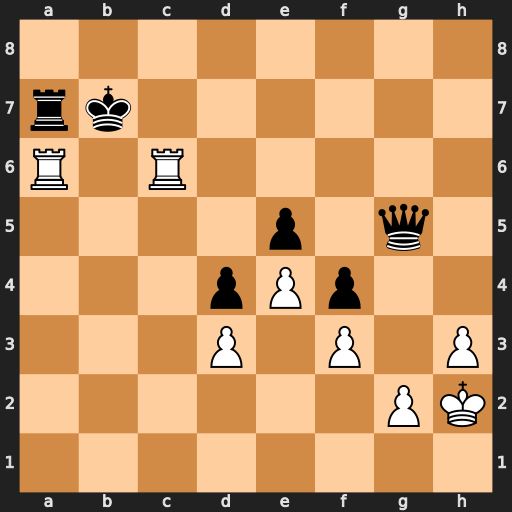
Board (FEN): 8/rk6/R1R5/4p1q1/3pPp2/3P1P1P/6PK/8
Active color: w
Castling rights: -
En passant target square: -
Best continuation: Rab6+ Ka8 Rc8#